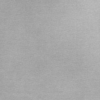
Label: dusty